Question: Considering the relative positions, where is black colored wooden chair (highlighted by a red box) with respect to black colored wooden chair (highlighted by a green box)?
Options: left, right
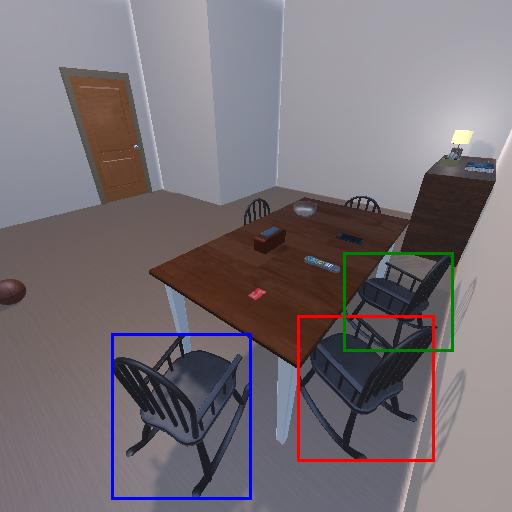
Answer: left